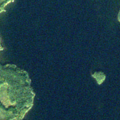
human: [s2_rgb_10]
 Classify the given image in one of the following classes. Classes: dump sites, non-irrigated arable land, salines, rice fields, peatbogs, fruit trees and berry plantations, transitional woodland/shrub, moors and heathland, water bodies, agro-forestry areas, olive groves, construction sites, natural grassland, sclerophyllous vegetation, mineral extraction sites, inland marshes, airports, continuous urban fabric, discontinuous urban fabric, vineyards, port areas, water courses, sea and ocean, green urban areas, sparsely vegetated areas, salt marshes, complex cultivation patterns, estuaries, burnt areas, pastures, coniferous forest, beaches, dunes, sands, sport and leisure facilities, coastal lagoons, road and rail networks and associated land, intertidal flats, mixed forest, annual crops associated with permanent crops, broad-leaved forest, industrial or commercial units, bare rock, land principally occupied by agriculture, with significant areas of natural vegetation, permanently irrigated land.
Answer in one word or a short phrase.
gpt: coniferous forest, water bodies